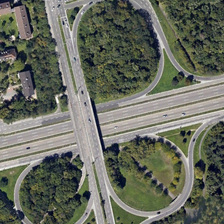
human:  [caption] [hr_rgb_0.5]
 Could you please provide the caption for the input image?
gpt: many green trees are near a viaduct shaped almost three circles .

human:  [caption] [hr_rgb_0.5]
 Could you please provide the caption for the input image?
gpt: many green trees are near a viaduct shaped almost three circles .

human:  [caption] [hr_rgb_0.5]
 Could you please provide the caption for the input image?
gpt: many green trees are near a viaduct shaped almost three circles .

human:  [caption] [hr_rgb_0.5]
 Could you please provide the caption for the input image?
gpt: many green trees are near a viaduct shaped almost three circles .

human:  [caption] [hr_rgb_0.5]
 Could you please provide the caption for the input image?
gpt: many green trees are near a viaduct shaped almost three circles .